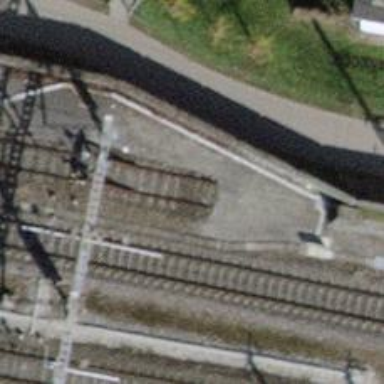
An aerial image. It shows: Railway buffer stop.